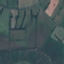
Land use / land cover: Pasture